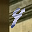
Label: 4